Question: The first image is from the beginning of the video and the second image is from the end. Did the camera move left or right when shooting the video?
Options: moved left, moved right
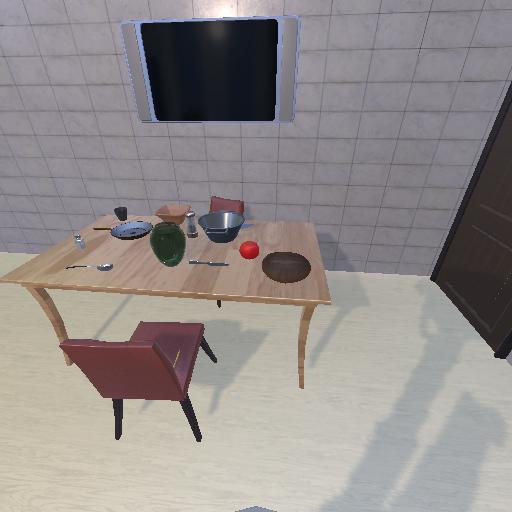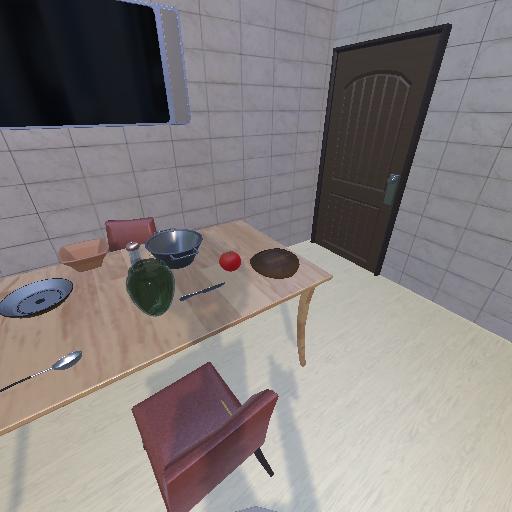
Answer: moved left